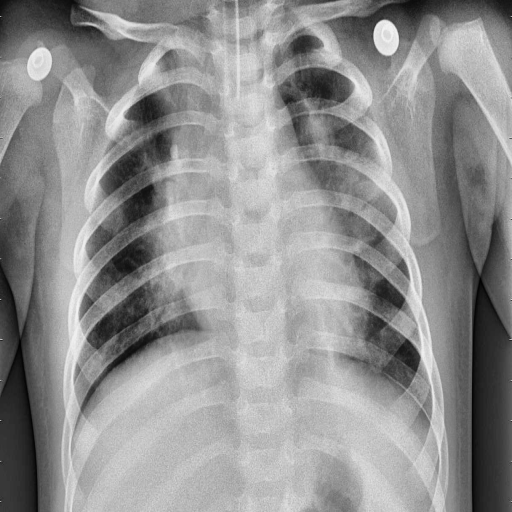
Finding: PNEUMONIA